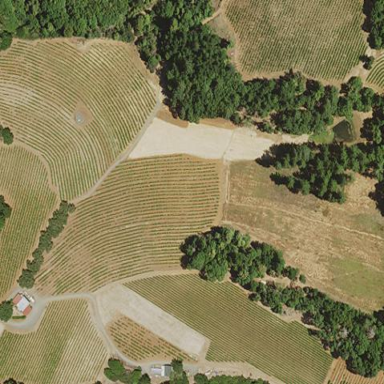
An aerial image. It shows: Vineyard growing wine grapes.